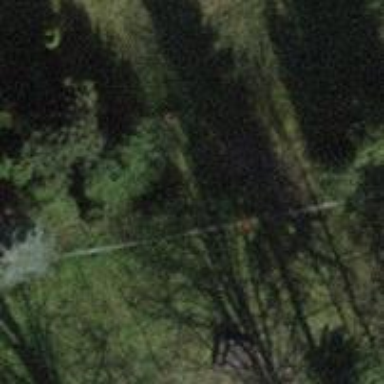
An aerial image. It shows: Pipeline marker.